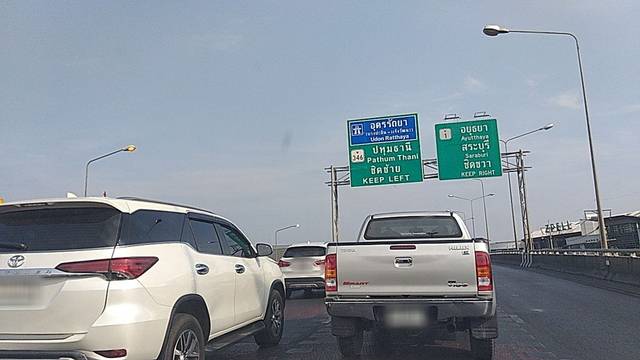
Region: Thailand
Coordinates: 13.985, 100.618